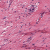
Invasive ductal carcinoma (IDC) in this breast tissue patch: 0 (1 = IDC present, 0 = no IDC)